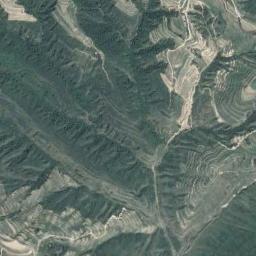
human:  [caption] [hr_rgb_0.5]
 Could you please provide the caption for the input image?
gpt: The mountain is consist of half of charcoal black soil and half of white soil .

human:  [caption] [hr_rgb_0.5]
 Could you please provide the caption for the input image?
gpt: There is the mountain of uneven .

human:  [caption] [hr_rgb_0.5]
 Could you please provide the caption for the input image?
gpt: The mountains are completely covered by vegetation .

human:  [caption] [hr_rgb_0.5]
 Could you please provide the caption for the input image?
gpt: The folded mountain is covered with dense vegetation .

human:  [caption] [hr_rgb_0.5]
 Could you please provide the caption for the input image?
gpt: There are green land and some terraces on the mountain .